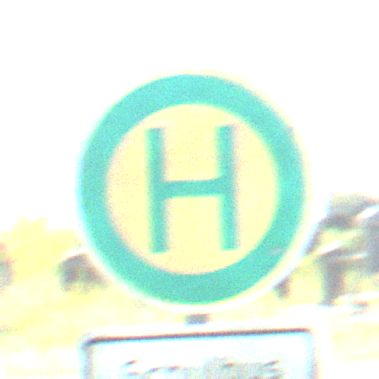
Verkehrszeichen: Haltestelle
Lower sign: ZeitangabenMitBeschraenkungAufWochentage5
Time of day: Midday
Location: Outdoor (Special)
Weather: PartlyCloudy
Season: NotSpecified
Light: Natural